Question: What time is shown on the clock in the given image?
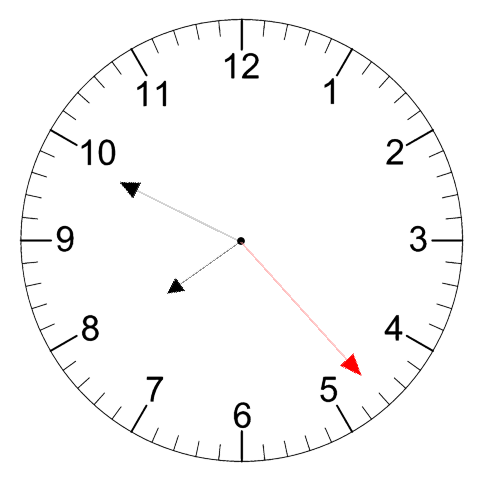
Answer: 07:49:23